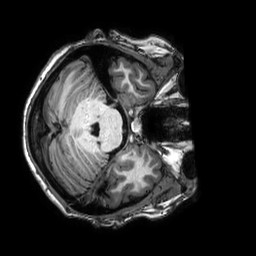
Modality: T1w
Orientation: axial
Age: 26
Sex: female
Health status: healthy
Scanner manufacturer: philips
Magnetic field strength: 3 T
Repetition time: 0.009 s
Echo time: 0.003996 s